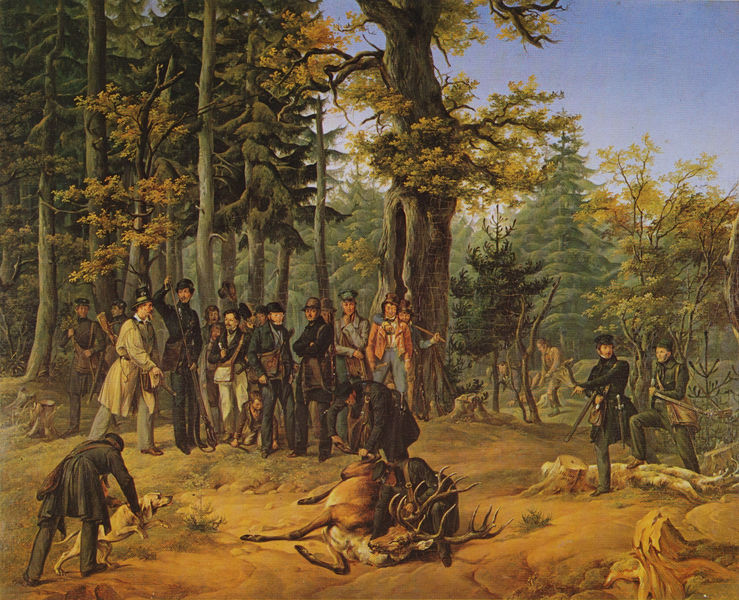
Titel: Jagdgesellschaft
Künstler: Heinrich von Mayr
Standort: Regensburg
Institution: Fürst Thurn und Taxis-Kunstsammlungen
Schlagwörter: baum, blau, blätter, felsen, gemälde, gruppe, himmel, laub, bäume, gelb, grün, landschaft, menschen, ocker, sand, braun, hell, hintergrund, hut, hüte, licht, männer, szene, hund, hunde, gesellschaft, malerei, versammlung, mützen, tot, horn, öl, ast, erde, gräser, natur, stamm, büsche, sonne, boden, wald, genre, sack, fell, hufe, zuschauer, herbst, wolkenlos, oliv, tannen, wild, historienbild, deutsch, nadel, schlachten, wurzel, lichtung, säbel, uniform, uniformen, tanne, tasche, jagd, böau, buchen, kehle, beute, erlegt, erschossen, hirsch, jäger, reh, strecke, gewehr, jagdhund, waldboden, dolch, laubbäume, fichten, nadelwald, eiche, flinte, jagdgesellschaft, jagdhunde, eichen, gewehre, taschen, geweih, bock, preußen, baumstumpf, jagdszene, studenten, jagdhorn, jagdbild, flinten, geweher, im wald, jagdbikld, schützen, erlegen, jagdtasche, parforce, ender, hirschjagd, 19. jahrhundert, 1850, jagdtaschen, bebeugter mann, fichen